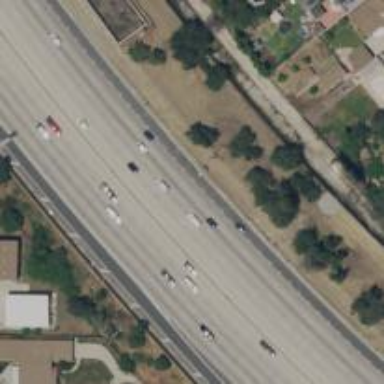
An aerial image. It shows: Motorway.